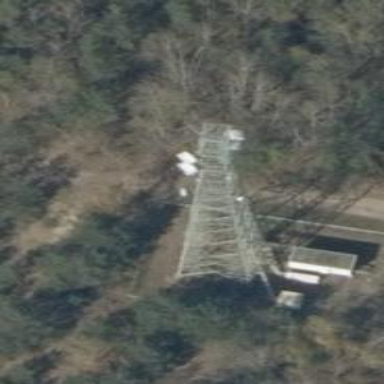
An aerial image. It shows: Communication tower.